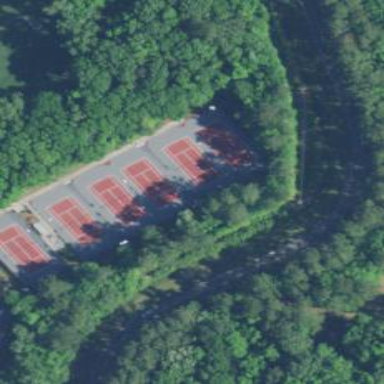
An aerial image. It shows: Tennis court on pitch designated for leisure land.